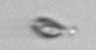
Label: Cryptophyta